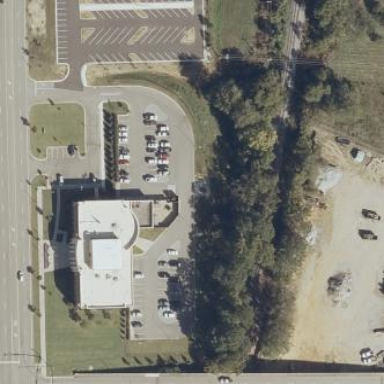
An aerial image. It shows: Police building.